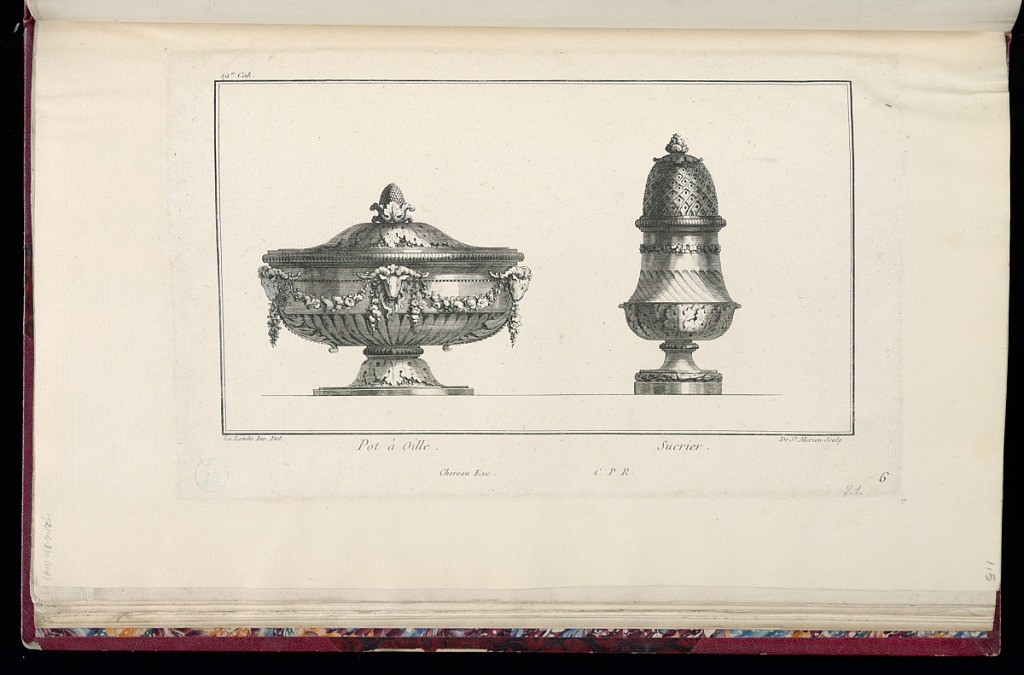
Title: Pot à Oille. Sucrier.
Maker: Richard de Lalonde, French, active 1780–96
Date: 1775-1788
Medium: Etching on off-white laid paper
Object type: Print
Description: Design for a tureen and sugar bowl in metal. The tureen on the left is lidded with a pinecone finial and acanthus leaf ornamentation on the top. The bowl of the tureen has three goat heads between which is a garland of flowers. The lower art of the bowl has gadrooning. The sugar bowl on the right has a tall dome ornamented with a lozenge pattern, a band of flowers, spiral fluting, acanthus leaves, and a tapered foot. The plate is signed and numbered.